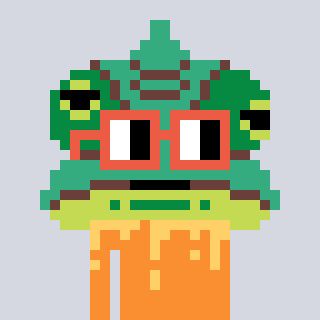
a pixel art character with square orange glasses, a chameleon-shaped head and a orange-colored body on a cool background